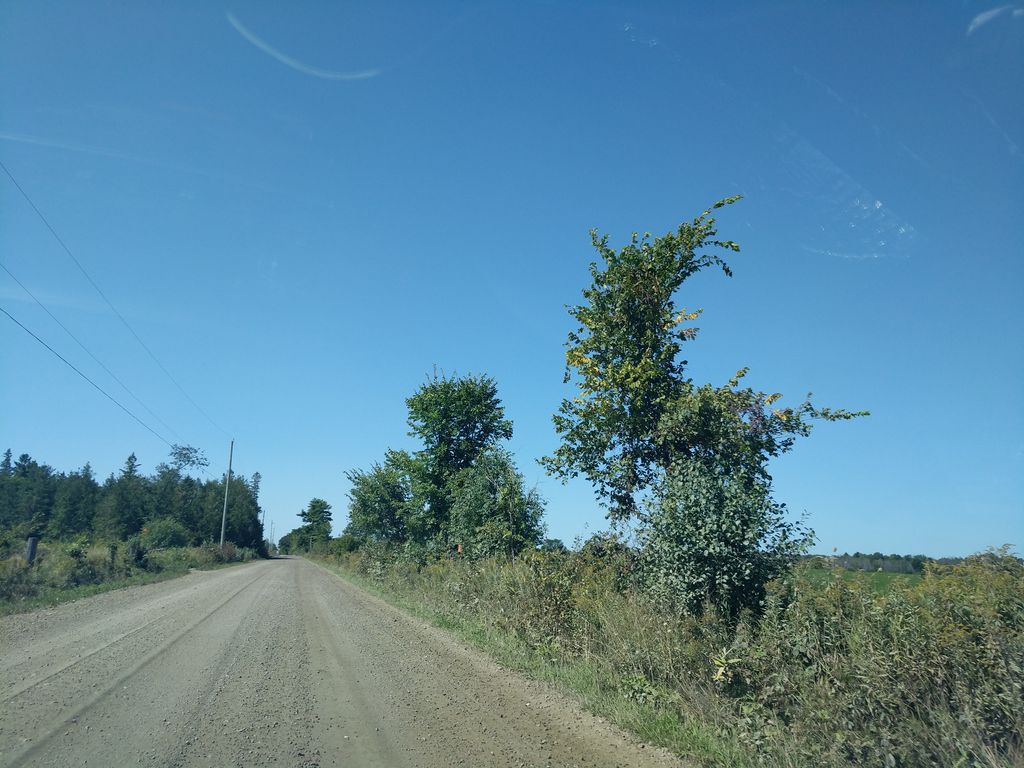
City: ottawa-gatineau